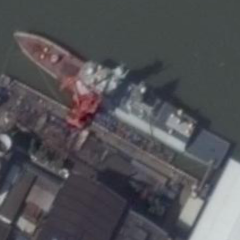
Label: destroyer